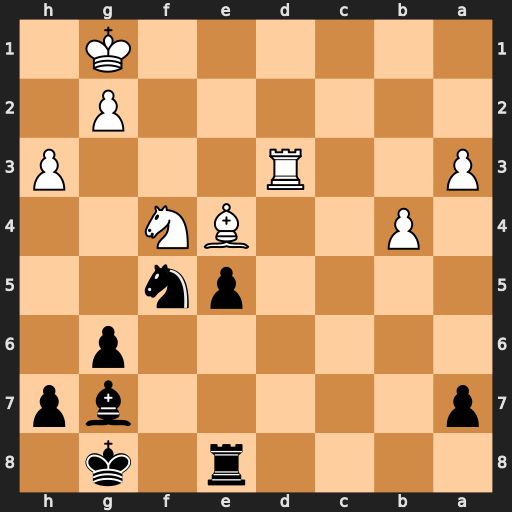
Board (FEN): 4r1k1/p5bp/6p1/4pn2/1P2BN2/P2R3P/6P1/6K1
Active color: b
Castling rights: -
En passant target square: -
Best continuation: exf4 Bxf5 gxf5